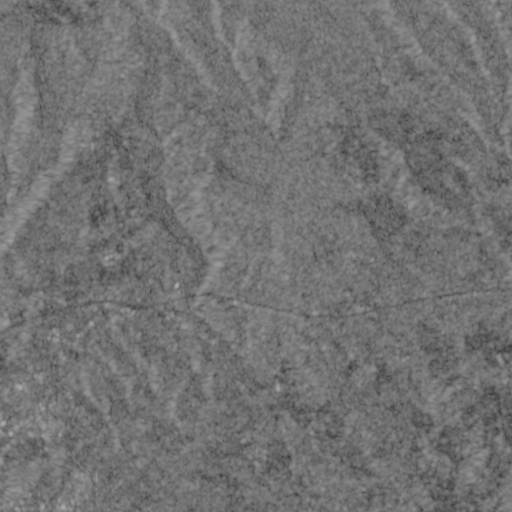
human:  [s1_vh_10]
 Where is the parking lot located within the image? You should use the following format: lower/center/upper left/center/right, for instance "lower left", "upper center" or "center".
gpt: The parking lot is located in the lower left of the image.
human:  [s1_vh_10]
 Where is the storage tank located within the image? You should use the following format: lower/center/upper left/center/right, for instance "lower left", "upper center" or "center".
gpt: The storage tank is located in the lower left of the image.
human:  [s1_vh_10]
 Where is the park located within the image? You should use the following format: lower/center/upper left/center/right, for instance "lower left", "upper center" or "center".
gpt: There is no park in the image.

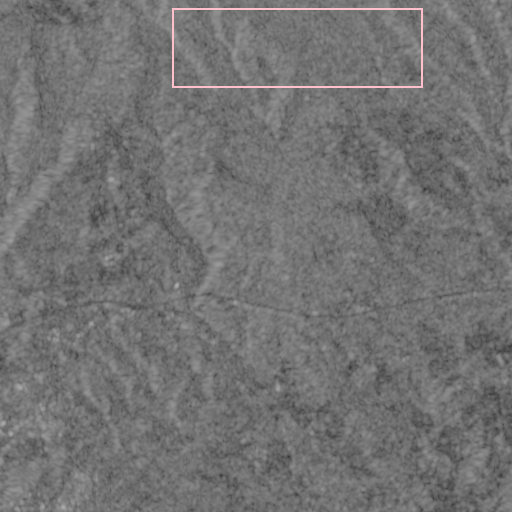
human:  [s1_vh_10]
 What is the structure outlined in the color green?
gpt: There is no green outline.
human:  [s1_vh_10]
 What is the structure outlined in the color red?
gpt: There is no structure outlined in red.